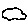
Label: cloud